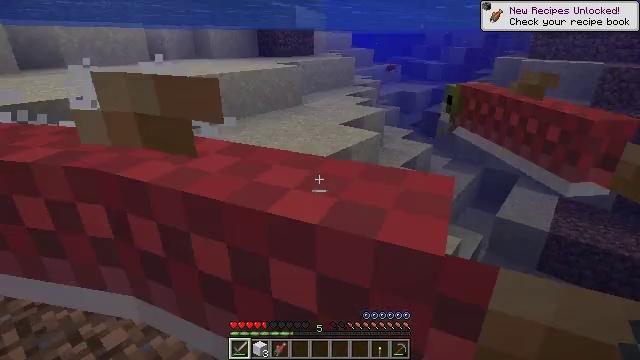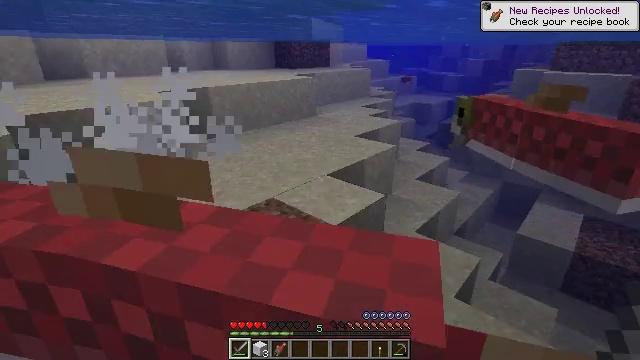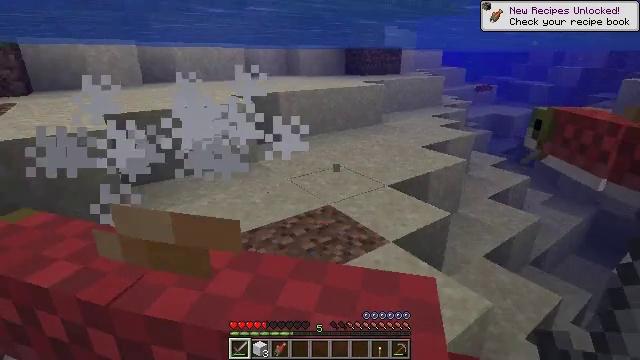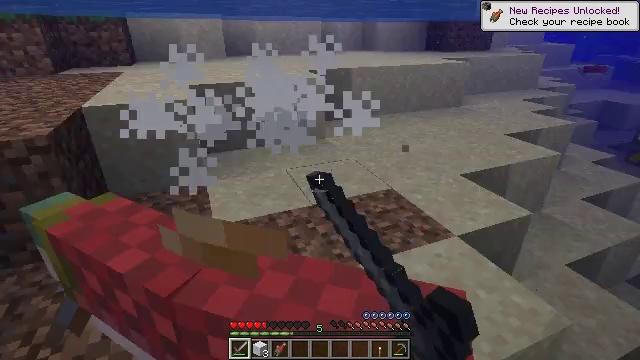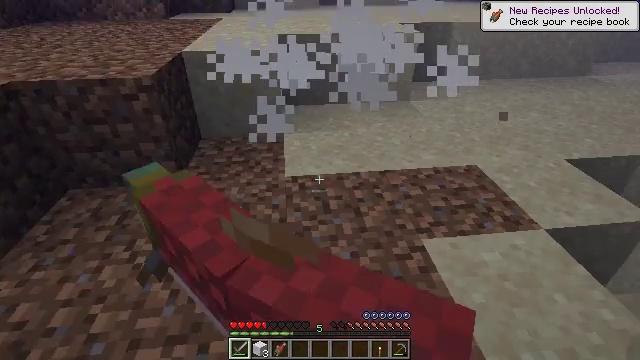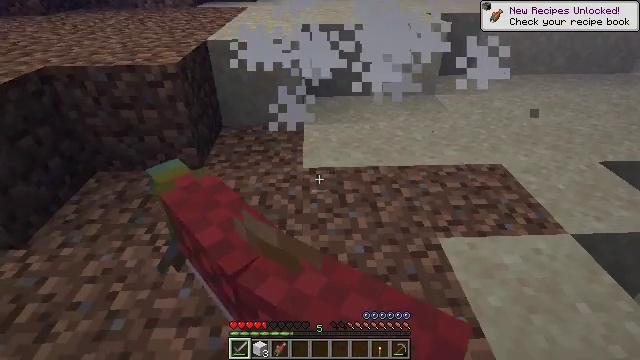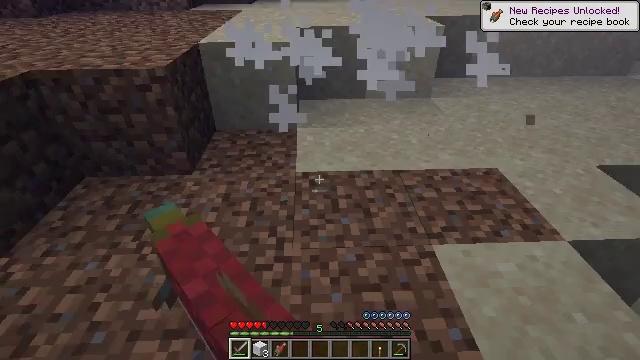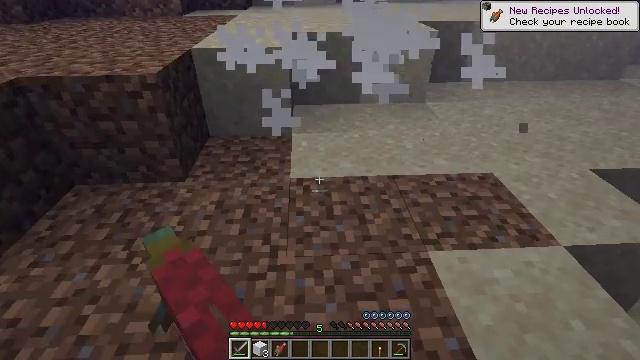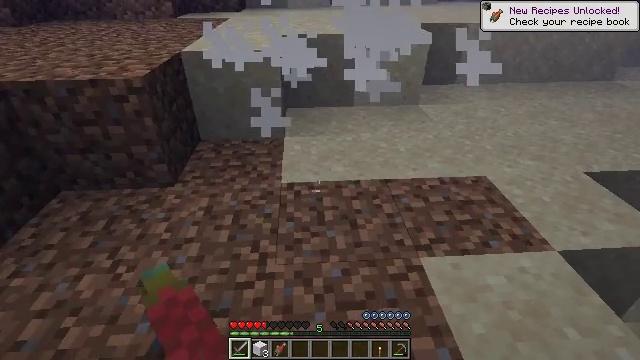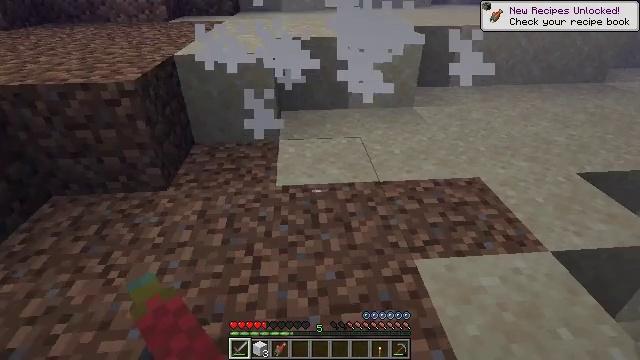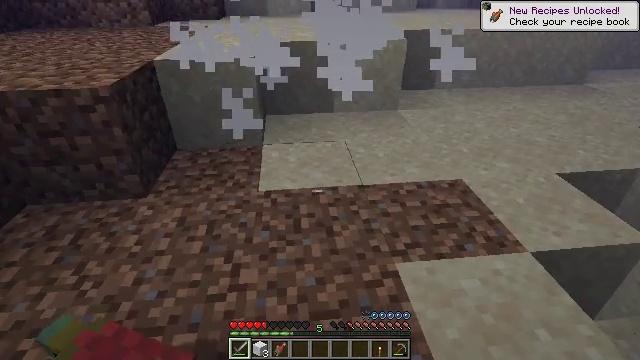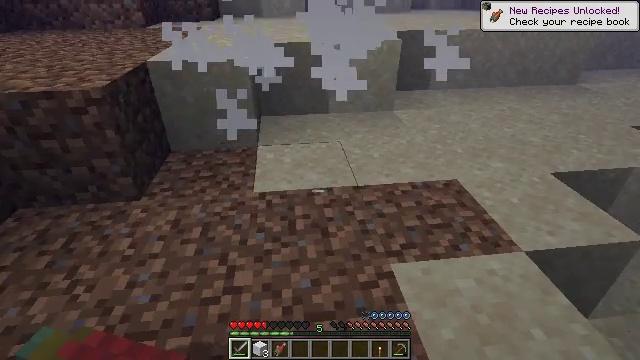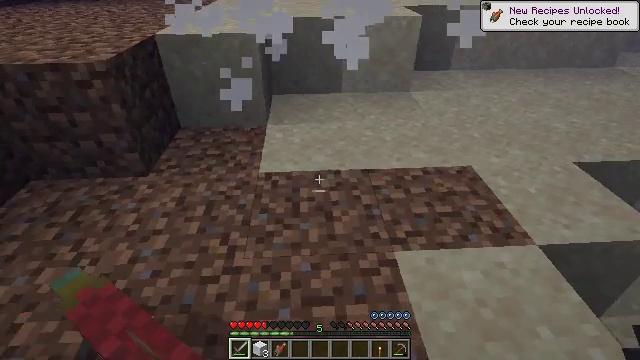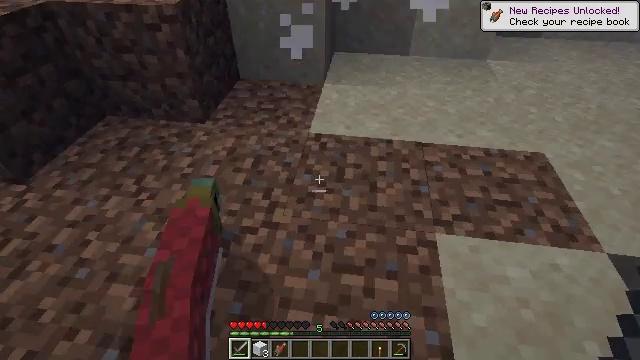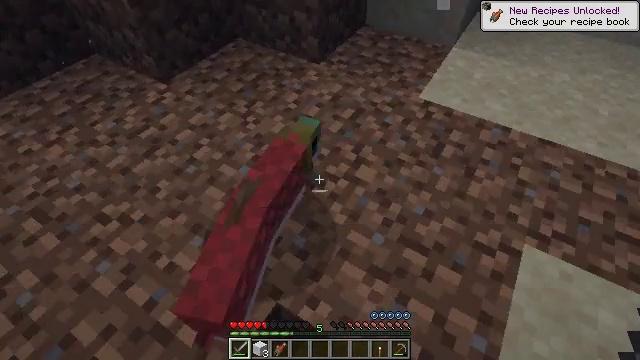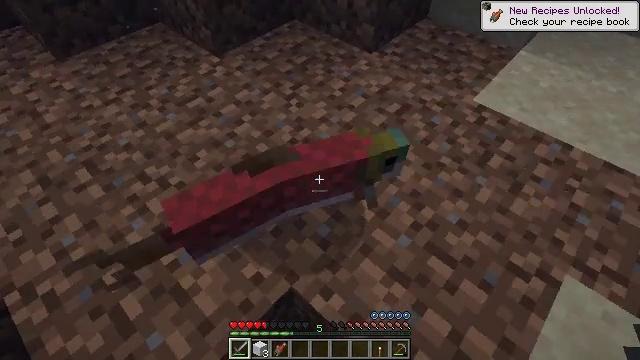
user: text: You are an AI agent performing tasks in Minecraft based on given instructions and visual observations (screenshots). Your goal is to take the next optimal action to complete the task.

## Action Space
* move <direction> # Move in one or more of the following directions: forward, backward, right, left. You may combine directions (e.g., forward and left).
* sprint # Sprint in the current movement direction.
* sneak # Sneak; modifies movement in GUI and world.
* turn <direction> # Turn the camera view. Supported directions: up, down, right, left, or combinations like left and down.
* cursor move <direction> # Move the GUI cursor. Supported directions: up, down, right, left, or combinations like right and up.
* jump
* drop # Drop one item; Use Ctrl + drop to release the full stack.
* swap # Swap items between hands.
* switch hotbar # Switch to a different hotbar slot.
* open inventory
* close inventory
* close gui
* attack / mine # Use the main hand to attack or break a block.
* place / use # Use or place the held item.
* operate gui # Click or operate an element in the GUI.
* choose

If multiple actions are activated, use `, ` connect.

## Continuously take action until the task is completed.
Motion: motion action
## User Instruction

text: Kill aquatic mobs.
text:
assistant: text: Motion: move forward, turn left and up
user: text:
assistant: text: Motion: move forward, turn left and up, attack / mine
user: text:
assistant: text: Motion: move forward, turn left and down, attack / mine
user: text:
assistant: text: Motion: move forward, turn left and down, attack / mine
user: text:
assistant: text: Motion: move forward, turn left and down, attack / mine
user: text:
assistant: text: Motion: move forward
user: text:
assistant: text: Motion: move forward
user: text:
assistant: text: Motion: move forward
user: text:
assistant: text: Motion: move forward
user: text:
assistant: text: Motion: move forward, turn right
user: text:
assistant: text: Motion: move forward
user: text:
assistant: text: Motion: move forward, turn left and down
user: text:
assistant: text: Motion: move forward, turn left and down
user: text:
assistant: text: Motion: move forward, turn left and down
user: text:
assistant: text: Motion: move forward, turn left and down, attack / mine
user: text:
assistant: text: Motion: move forward, turn left, attack / mine
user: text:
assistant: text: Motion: move forward, turn left, attack / mine
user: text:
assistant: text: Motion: move forward, turn left and up
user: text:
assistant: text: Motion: move forward, turn left and up
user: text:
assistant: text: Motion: move forward
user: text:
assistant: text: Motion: move forward
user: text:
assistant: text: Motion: move forward
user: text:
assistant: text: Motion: move forward, turn right
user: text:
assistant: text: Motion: move forward, turn right and up
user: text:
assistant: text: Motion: move forward, turn right and up
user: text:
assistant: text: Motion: move forward, turn right and up
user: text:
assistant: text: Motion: move forward, turn right and up
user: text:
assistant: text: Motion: move forward, turn right and up
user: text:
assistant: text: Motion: move forward, turn right and up
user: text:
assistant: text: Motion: move forward, turn right and up